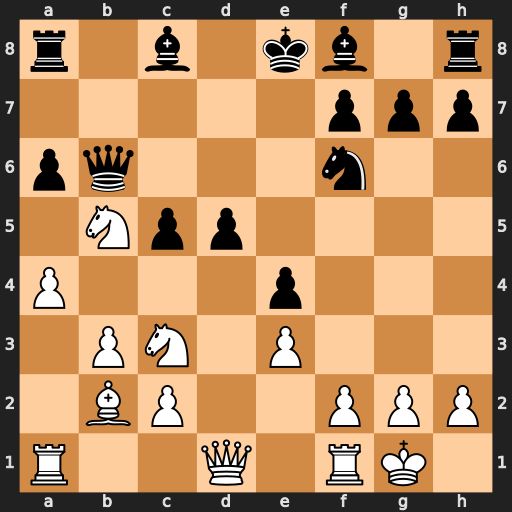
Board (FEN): r1b1kb1r/5ppp/pq3n2/1Npp4/P3p3/1PN1P3/1BP2PPP/R2Q1RK1
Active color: w
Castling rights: kq
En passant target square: -
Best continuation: Nxd5 Nxd5 Qxd5